Lunar surface albedo tile
Center latitude: 29.536
Center longitude: 34.506
Resolution (meters per pixel, mean): 132.28
Tile area (km^2): 17390.78
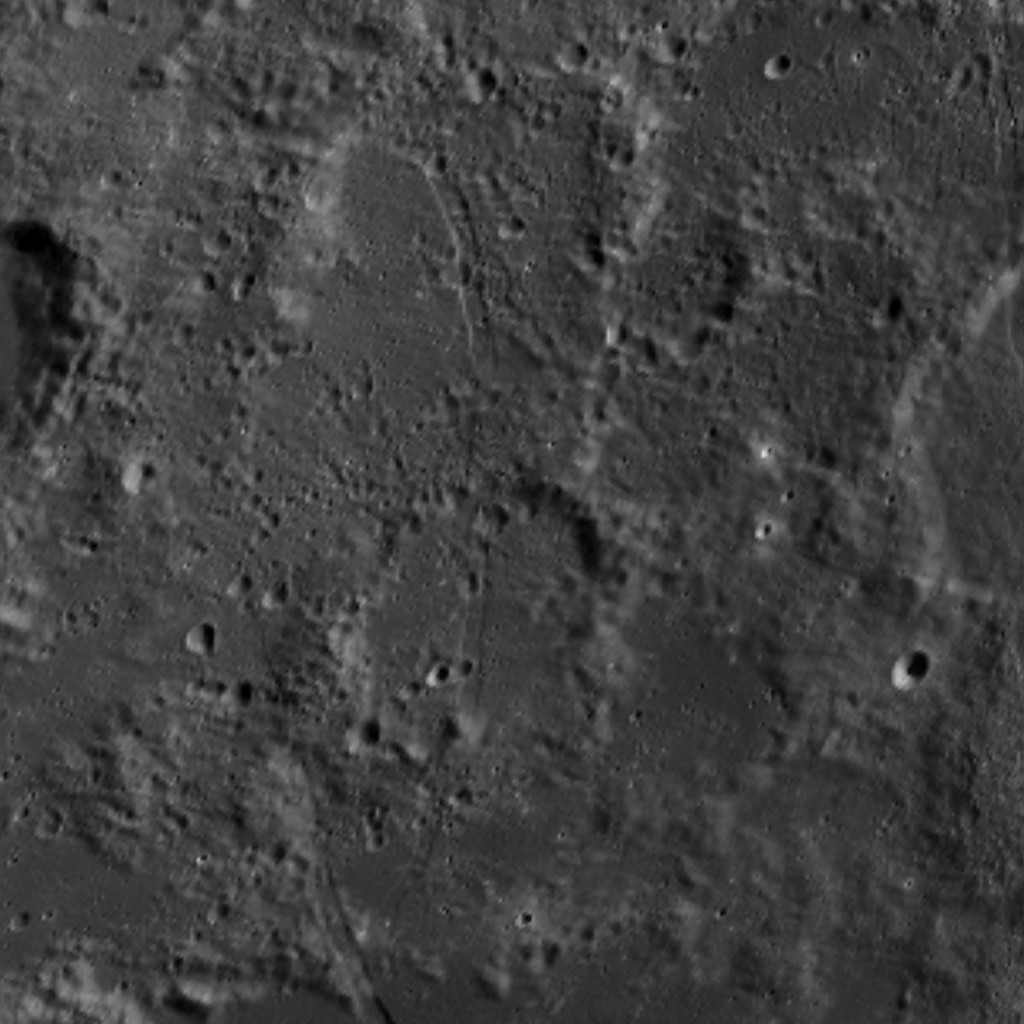